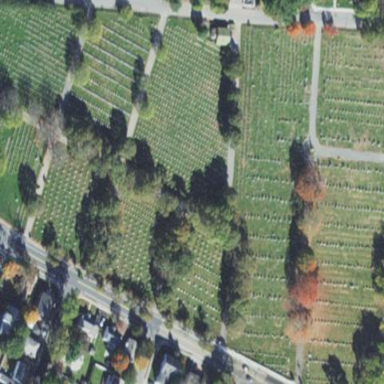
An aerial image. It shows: Cemetery with historic significance.